Aerial crown-view tile of a tropical tree (Barro Colorado Island, Panama), acquired 20250217:
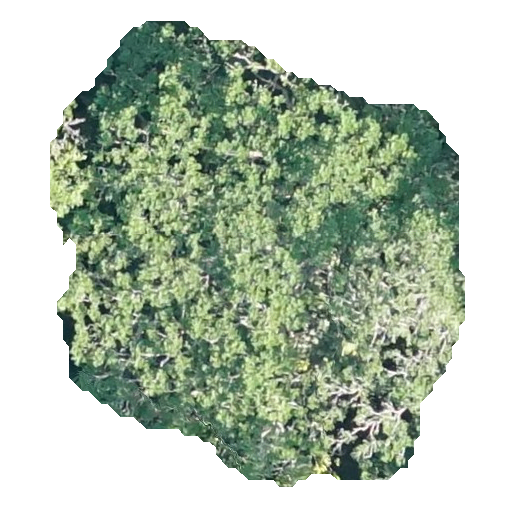
Species: Jacaranda copaia
GBIF accepted scientific name: Jacaranda copaia
Crown area: 214.553 m²